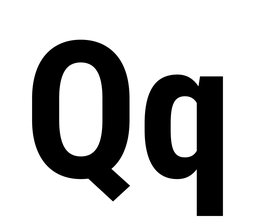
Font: Roboto_Condensed_Bold